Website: walmart
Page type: gifting
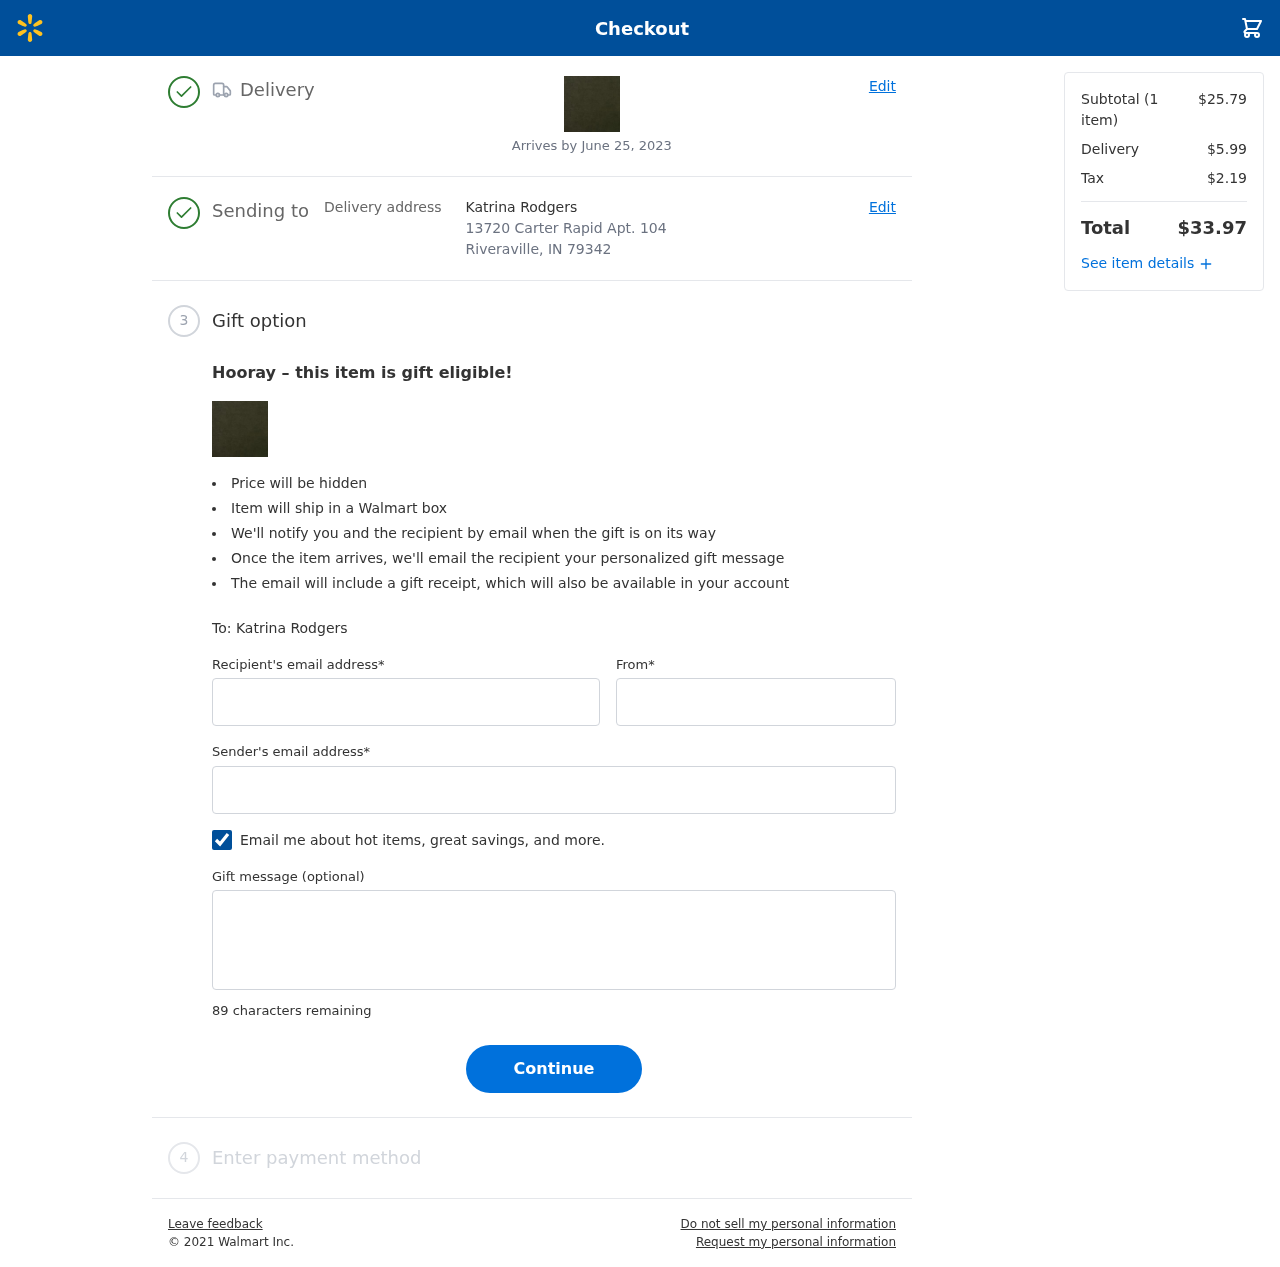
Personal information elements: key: PII_CITY_STATE_ZIP
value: Riveraville, IN 79342
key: PII_EMAIL
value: mario.adams@yahoo.com
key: PII_FIRSTNAME
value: Mario
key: PII_GIFT_EMAIL
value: krodgers@yahoo.com
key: PII_GIFT_FULLNAME
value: Katrina Rodgers
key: PII_GIFT_MESSAGE
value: Hey Katrina! I saw this beautiful forest swatch and thought it would be the perfect touch for your space. Just a little something to brighten your day—we have to celebrate all your amazing energy! Enjoy!
Mario
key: PII_STREET
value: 13720 Carter Rapid Apt. 104
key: PII_GIFT_FIRSTNAME
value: Katrina
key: PII_GIFT_LASTNAME
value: Rodgers
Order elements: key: ORDER_DELIVERY_DATE
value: Arrives by June 25, 2023
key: ORDER_NUM_ITEMS
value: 1
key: ORDER_SUBTOTAL
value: $25.79
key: ORDER_SHIPPING_COST
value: $5.99
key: ORDER_TAX
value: $2.19
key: ORDER_TOTAL
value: $33.97